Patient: sex M, age 71
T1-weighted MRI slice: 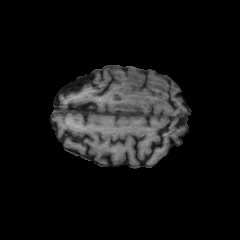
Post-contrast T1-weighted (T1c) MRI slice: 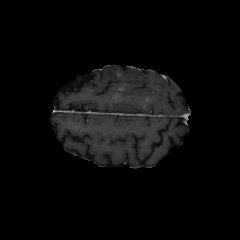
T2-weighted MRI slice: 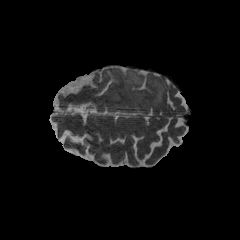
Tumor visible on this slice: yes
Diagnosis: Glioblastoma, IDH-wildtype
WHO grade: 4